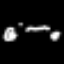
Label: squiggle